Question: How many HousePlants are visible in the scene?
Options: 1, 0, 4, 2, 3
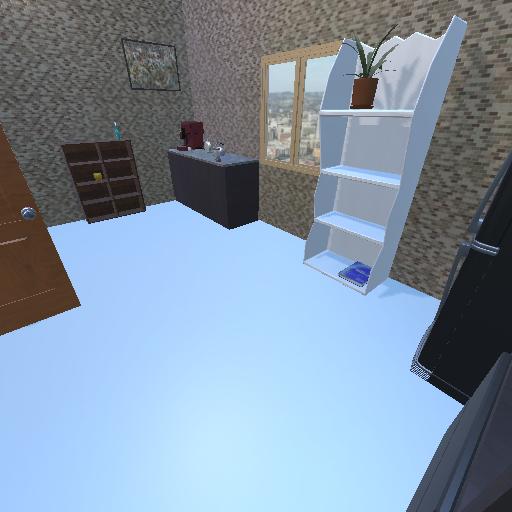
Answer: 1